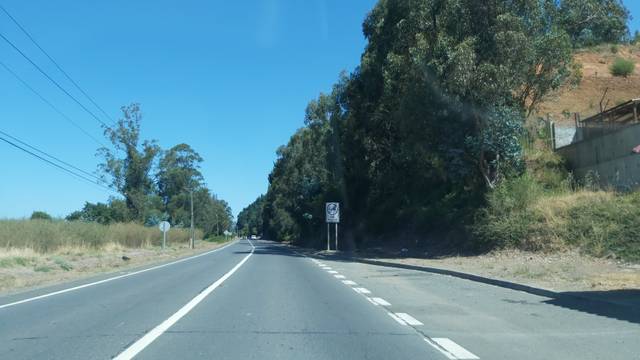
Region: Chile
Coordinates: -36.88, -73.062